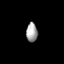
Tissue: prostate
Cell type: Epithelial cells
Senescence score: 0.3483
Nuclear area (px): 213
Mean DAPI intensity: 161.676